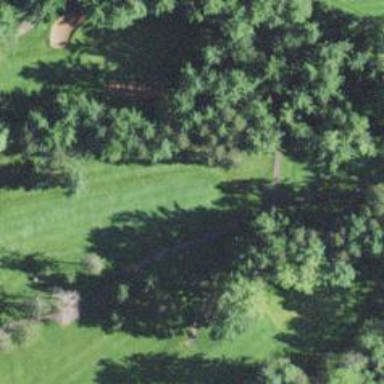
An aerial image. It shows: Golf hole.